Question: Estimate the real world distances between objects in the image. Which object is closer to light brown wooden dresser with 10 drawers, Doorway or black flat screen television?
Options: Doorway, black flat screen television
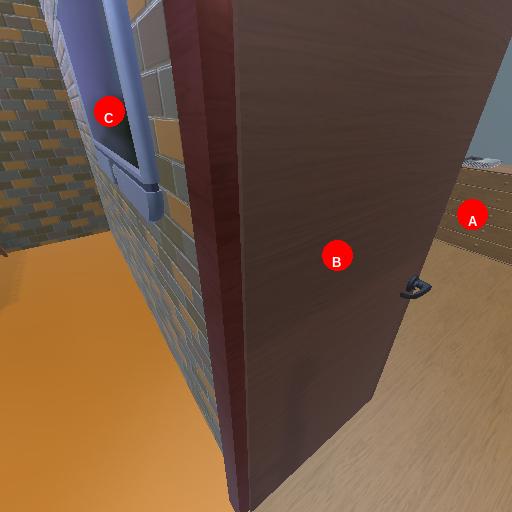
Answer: Doorway